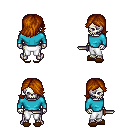
a pixel art fantasy rpg character, male body template, skeleton, teal long-sleeve shirt, white pants, brunette swoop hairstyle, brown slippers, dagger, four views (front, back, left, right), 2x2 character sprite sheet, small pixel art, hard edges, no anti-aliasing